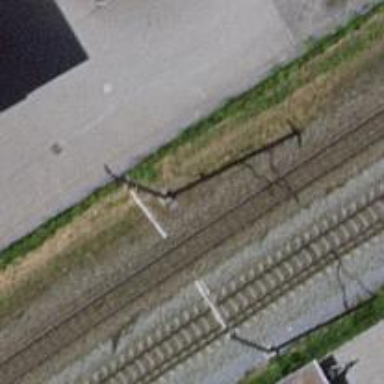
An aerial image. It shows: Power pole.